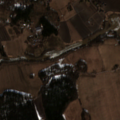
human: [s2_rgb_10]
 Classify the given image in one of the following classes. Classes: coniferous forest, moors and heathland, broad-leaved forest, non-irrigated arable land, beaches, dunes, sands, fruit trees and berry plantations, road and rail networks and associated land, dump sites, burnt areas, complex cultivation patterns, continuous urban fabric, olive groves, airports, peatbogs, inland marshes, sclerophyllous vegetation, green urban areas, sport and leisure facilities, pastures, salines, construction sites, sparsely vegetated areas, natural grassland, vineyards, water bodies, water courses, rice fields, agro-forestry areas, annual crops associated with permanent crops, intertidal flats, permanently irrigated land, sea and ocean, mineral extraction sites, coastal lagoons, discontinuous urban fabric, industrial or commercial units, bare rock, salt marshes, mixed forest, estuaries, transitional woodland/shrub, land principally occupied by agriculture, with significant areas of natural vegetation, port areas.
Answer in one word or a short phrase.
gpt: discontinuous urban fabric, non-irrigated arable land, land principally occupied by agriculture, with significant areas of natural vegetation, mixed forest